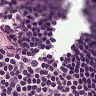
Metastatic tissue present: no